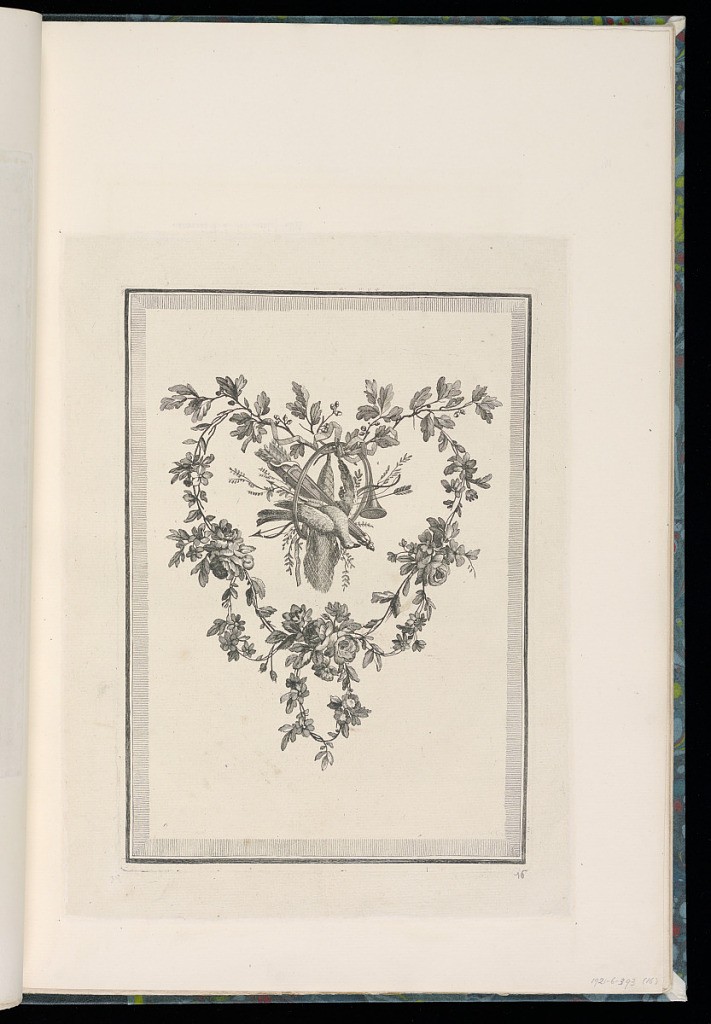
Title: Ornamental Trophy Design
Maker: Pierre Ranson, French, 1736–1786
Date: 1759–80
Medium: Etching and engraving on laid paper
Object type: Print
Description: Ornament design of a hanging trophy framed by sprigs of flowers and leaves and a hanging festoon of flowers and leaves. The trophy includes a dead bird, hunting horn, bow, arrow, quiver of arrows, and net.